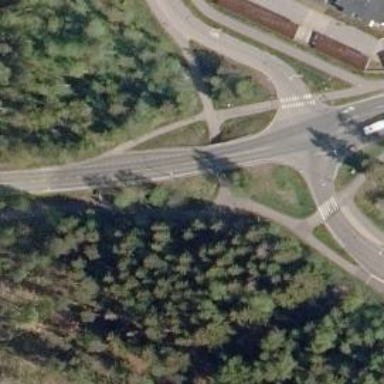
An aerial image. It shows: Cycleway with asphalt surface designed for nordic skiing. The ski trail is groomed for backcountry skiing.